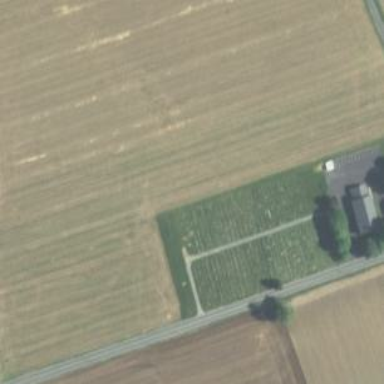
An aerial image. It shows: Cemetery.